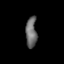
Tissue: prostate
Cell type: T cells
Senescence score: 0.3592
Nuclear area (px): 333
Mean DAPI intensity: 107.066